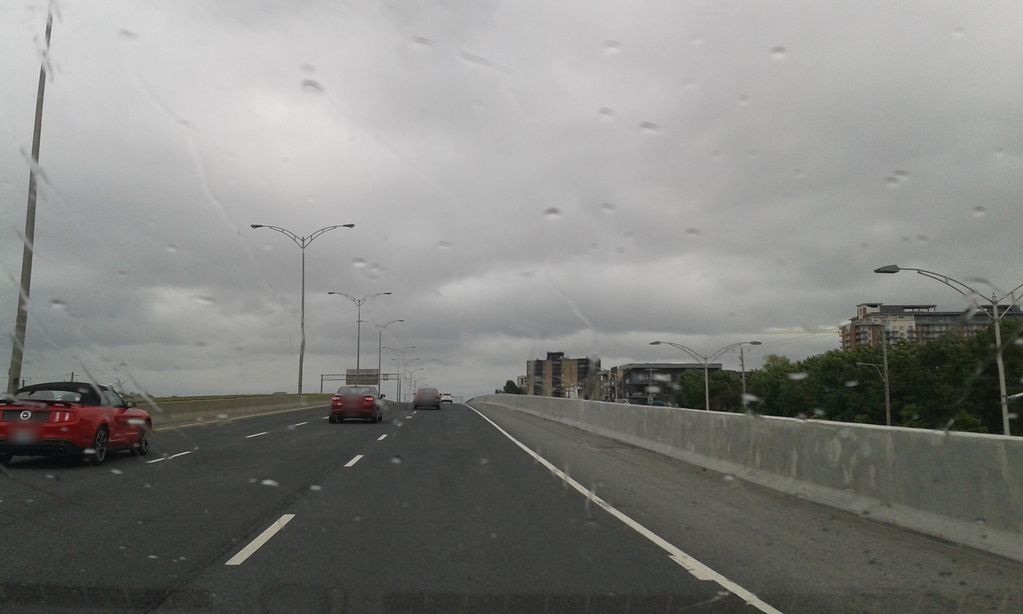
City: montreal